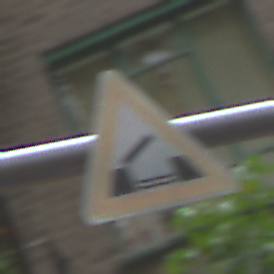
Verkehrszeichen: BeweglicheBruecke
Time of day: MorningAfternoon
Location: Outdoor (Urban)
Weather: Overcast
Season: NotSpecified
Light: Natural